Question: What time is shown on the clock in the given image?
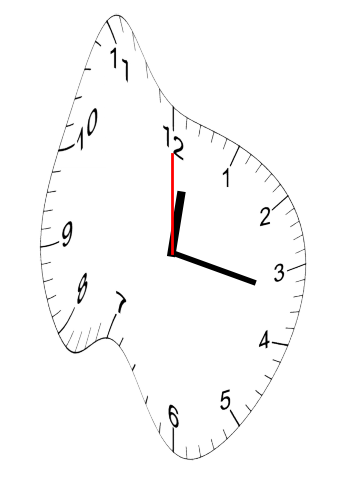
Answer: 12:17:00